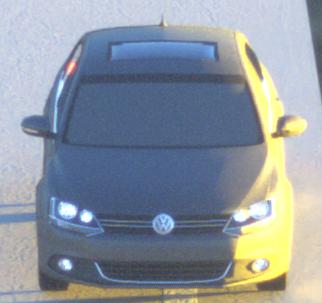
Make: VW
Model: Jetta 1.2 TSI
Detailed model: Jetta (IV)
Model produced from: 2011/01
Model produced until: 2014/08
Doors: 4
Color: gray
Road condition: dry road
Daytime: sunrise or sunset
Contrast: high contrast